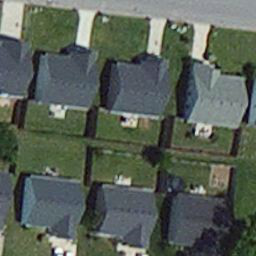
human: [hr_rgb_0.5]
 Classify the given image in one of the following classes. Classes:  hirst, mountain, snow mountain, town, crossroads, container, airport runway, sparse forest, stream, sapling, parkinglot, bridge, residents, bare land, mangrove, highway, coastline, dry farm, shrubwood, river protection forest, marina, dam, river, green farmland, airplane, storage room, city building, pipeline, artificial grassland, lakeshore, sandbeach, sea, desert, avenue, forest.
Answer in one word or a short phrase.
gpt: residents